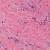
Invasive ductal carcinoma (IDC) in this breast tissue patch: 1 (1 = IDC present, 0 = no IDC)